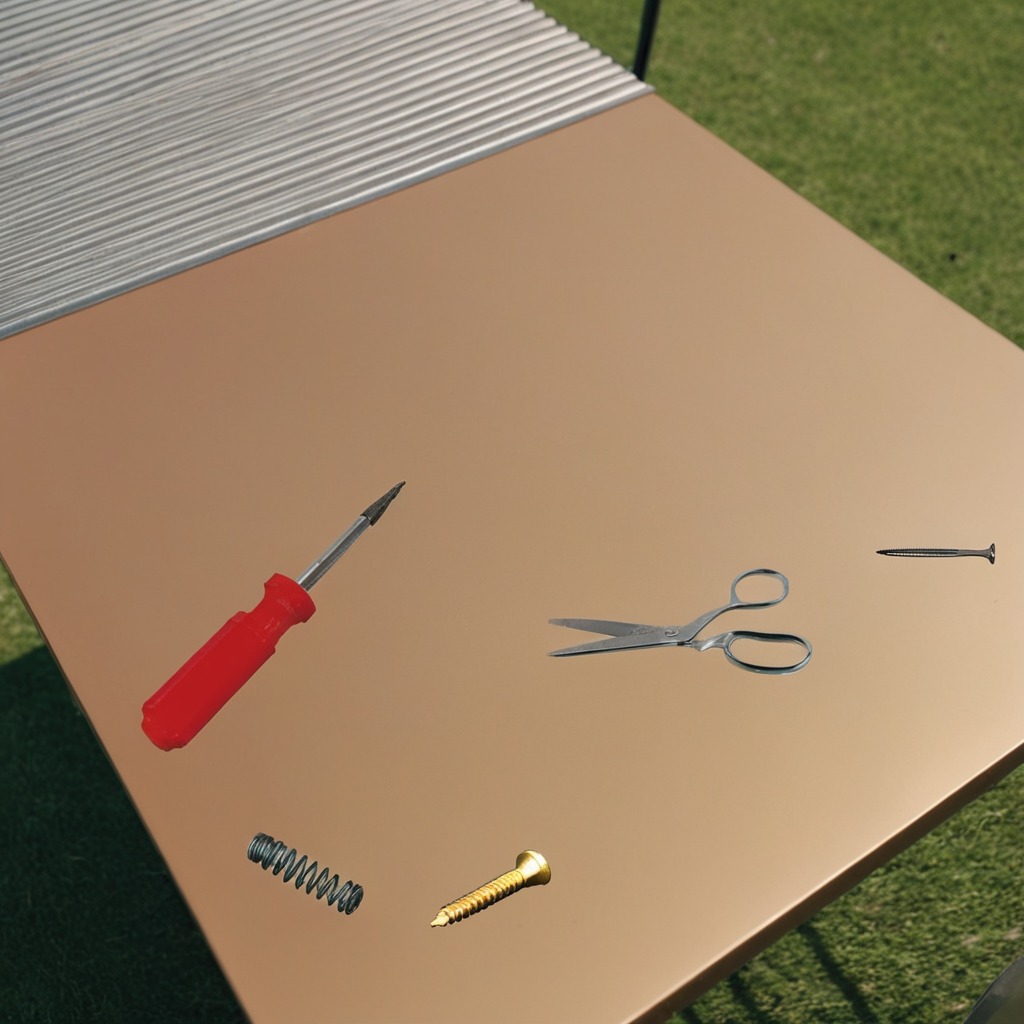
A metal machine screw, an iron nail, a coiled metal spring, a screwdriver, and a pair of scissors are lying on the textured surface.